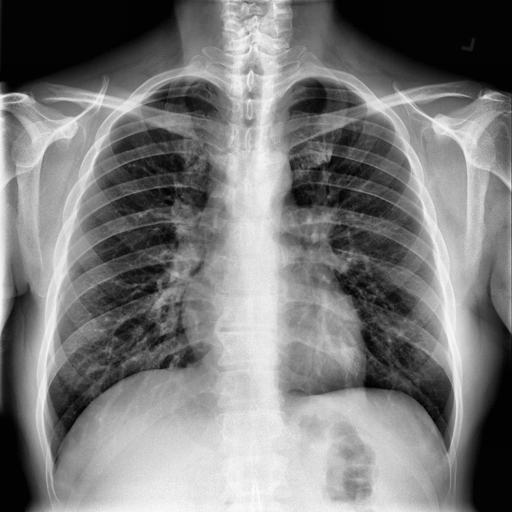
Finding: NORMAL